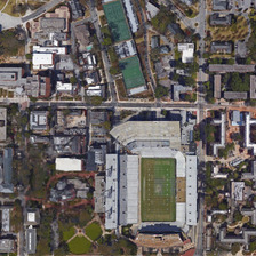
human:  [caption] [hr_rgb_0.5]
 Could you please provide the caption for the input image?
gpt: There is a huge rugby field with a ring of bleachers rounded by buildings.

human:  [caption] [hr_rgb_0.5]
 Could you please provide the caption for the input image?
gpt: There is a huge Rugby ground with a bleach ring surrounded by the building.

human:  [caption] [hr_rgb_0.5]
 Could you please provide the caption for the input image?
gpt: There is a huge football field surrounded by a ring of bleachers.

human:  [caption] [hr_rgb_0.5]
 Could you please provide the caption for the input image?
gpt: a football playground stands in this campus with roads passes by .

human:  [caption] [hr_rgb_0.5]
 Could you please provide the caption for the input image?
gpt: There is a big football field around the amphitheater.